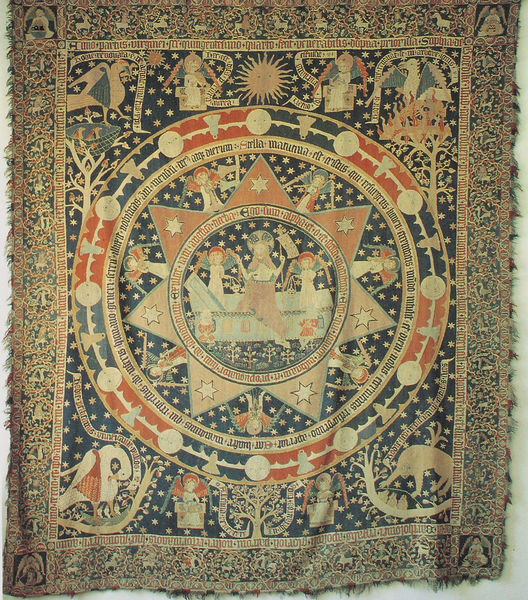
Titel: Der Osterteppich
Institution: Hamburg, Museum für Kunst und Gewerbe
Schlagwörter: adler, baum, blau, flügel, gott, himmel, vogel, weiß, bäume, frau, rot, tiere, tuch, muster, ornament, teppich, rahmen, taube, vögel, sonne, fransen, stoff, seide, kreis, rund, affe, engel, schrift, gans, schwan, fahne, banner, wandteppich, inschrift, jahreszahl, mond, orient, stern, sterne, text, kreise, heiligenschein, christus, jesus, mittelalter, nest, löwe, heilige, mittelpunkt, textil, maria, quadrat, fraune, gobbelin, latein, monate, himmelskörper, jahreskreis